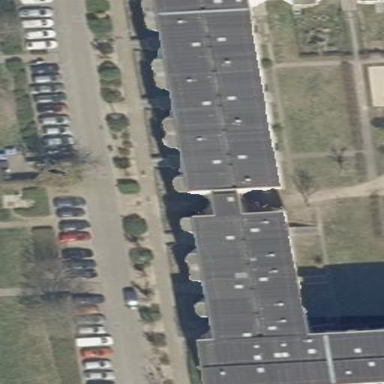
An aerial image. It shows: Flat-roofed apartment building.